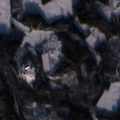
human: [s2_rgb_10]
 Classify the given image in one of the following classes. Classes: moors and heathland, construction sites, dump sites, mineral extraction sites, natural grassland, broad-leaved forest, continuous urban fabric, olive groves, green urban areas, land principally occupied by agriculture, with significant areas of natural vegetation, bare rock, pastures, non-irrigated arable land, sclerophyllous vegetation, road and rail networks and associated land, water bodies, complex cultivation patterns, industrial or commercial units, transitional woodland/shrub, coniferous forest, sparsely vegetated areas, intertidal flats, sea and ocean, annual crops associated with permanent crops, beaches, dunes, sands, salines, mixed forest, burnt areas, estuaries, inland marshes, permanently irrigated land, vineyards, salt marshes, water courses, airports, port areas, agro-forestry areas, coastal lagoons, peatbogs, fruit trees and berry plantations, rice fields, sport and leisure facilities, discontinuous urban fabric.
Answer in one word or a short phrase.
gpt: land principally occupied by agriculture, with significant areas of natural vegetation, broad-leaved forest, coniferous forest, mixed forest, transitional woodland/shrub